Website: macys
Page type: billing-address
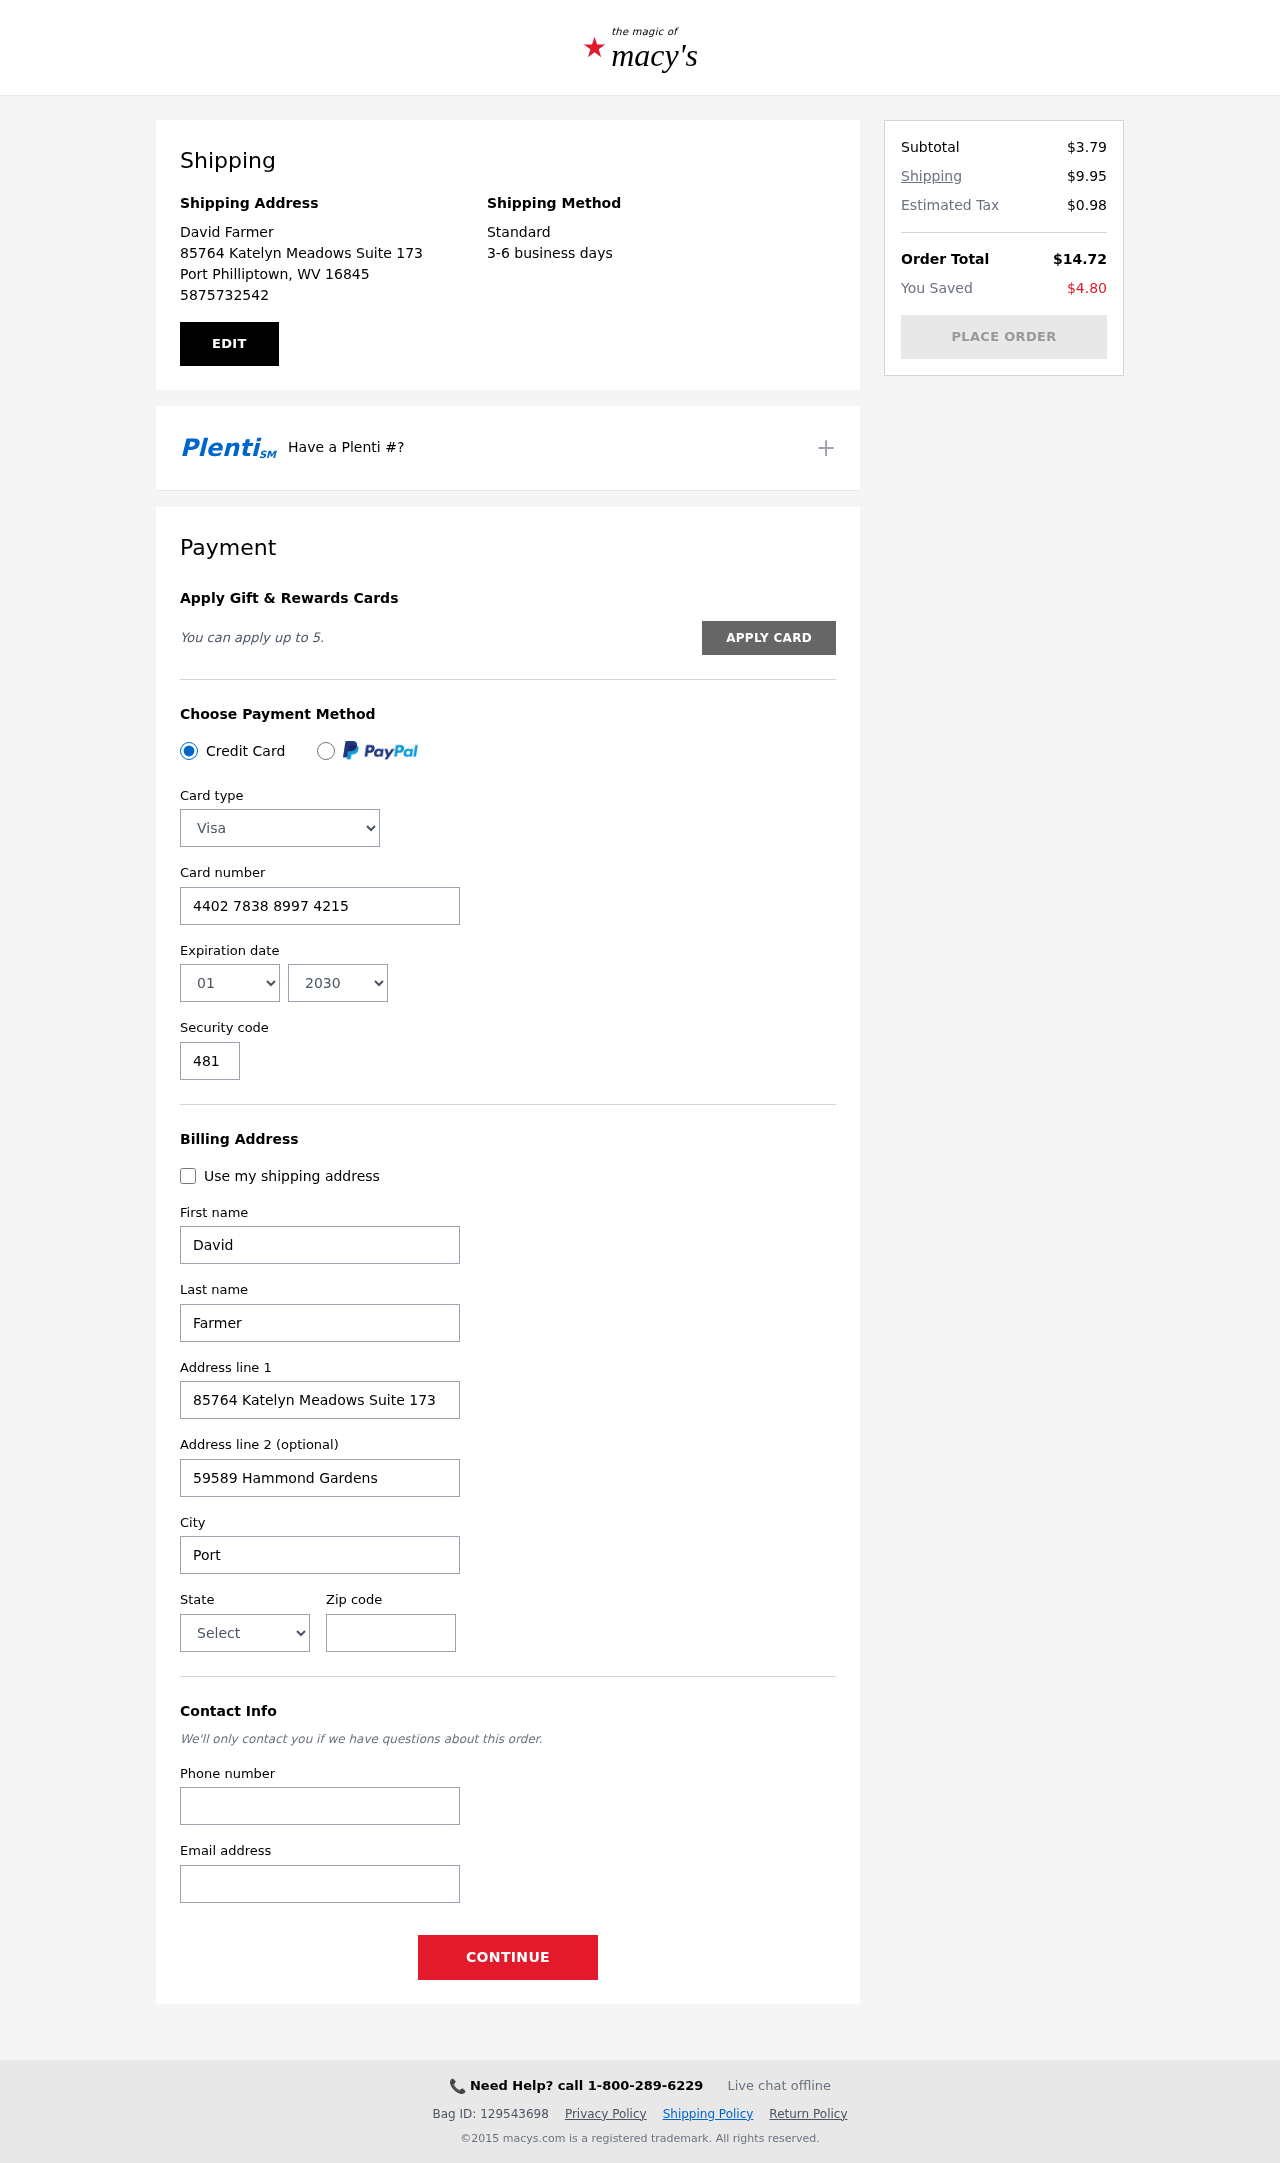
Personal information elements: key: PII_CARD_CVV
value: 481
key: PII_CARD_EXPIRY_MONTH
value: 01
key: PII_CARD_EXPIRY_YEAR
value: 30
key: PII_CARD_NUMBER
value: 4402 7838 8997 4215
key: PII_CARD_TYPE
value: Visa
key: PII_CITY
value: Port Philliptown
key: PII_CITY_STATE_ZIP
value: Port Philliptown, WV 16845
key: PII_EMAIL
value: davidfarmer@hotmail.com
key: PII_FIRSTNAME
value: David
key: PII_FULLNAME
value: David Farmer
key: PII_LASTNAME
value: Farmer
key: PII_PHONE
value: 5875732542
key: PII_POSTCODE
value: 16845
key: PII_STATE
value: West Virginia
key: PII_STREET
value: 85764 Katelyn Meadows Suite 173
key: PII_STREET2
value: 59589 Hammond Gardens
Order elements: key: ORDER_SUBTOTAL
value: $3.79
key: ORDER_SHIPPING_COST
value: $9.95
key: ORDER_TAX
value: $0.98
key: ORDER_TOTAL
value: $14.72
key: ORDER_SAVINGS
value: $4.80